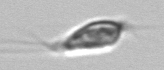
Label: Chrysochromulina